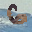
Label: 6